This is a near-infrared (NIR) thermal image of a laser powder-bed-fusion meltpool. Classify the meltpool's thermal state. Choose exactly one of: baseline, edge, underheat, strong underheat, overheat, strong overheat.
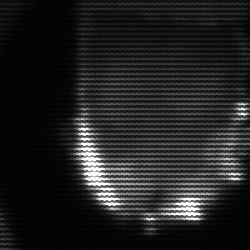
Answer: baseline